Question: What city is dispalyed in the weather application?
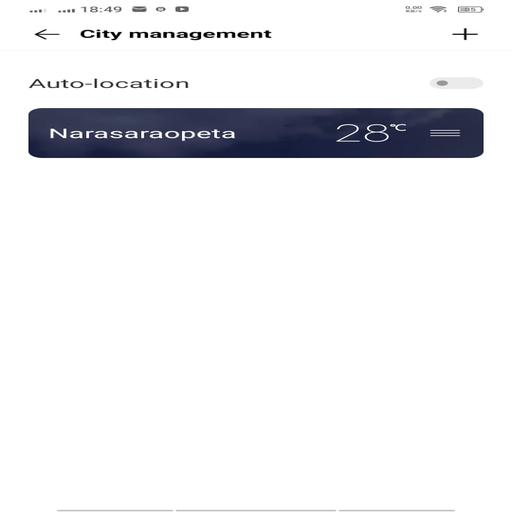
Answer: Narasaraopeta